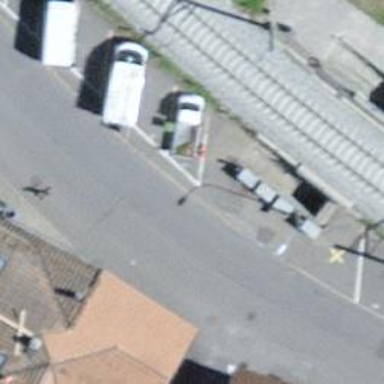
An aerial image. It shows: Concrete steps.